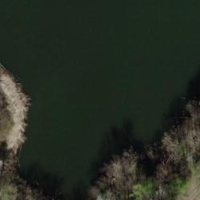
EUNIS habitat code: 14
Species observed at this site:
Tachybaptus ruficollis
Certhia brachydactyla
Corvus corone
Podiceps cristatus
Fulica atra
Anas crecca
Alcedo atthis
Dendrocopos major
Aegithalos caudatus
Apis mellifera
Sylvia atricapilla
Poecile palustris
Phylloscopus collybita
Ischnura elegans
Phragmites australis
Gallinula chloropus
Ardea alba
Erithacus rubecula
Cuculus canorus
Polygonia c-album
Sitta europaea
Phoenicurus phoenicurus
Garrulus glandarius
Picus viridis
Acrocephalus scirpaceus
Cyanistes caeruleus
Corylus avellana
Anas platyrhynchos
Alopochen aegyptiaca
Troglodytes troglodytes
Sturnus vulgaris
Chloris chloris
Corvus cornix
Aythya fuligula
Fringilla coelebs
Coloeus monedula
Mareca penelope
Columba palumbus
Turdus merula
Phalacrocorax carbo
Orthetrum coerulescens
Fringilla montifringilla
Mareca strepera
Parus major
Hirundo rustica
Milvus migrans
Mergus merganser
Turdus pilaris
Oriolus oriolus
Cinclus cinclus
Matteuccia struthiopteris
Cornus sanguinea
Accipiter nisus